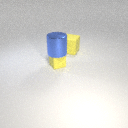
small yellow rubber cube below large blue metal cylinder